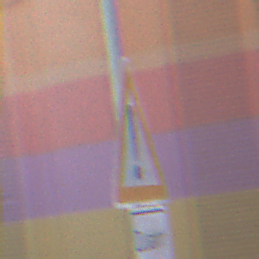
Verkehrszeichen: Gefahrenstelle
Zusatzzeichen unten: HinweiseAufGefahrenDurchVerbaleAngabe11
Umgebung: Outdoor, Special
Tageszeit: MorningAfternoon
Wetter: PartlyCloudy
Licht: Natural
Jahreszeit: NotSpecified
Kontrast: HighContrast